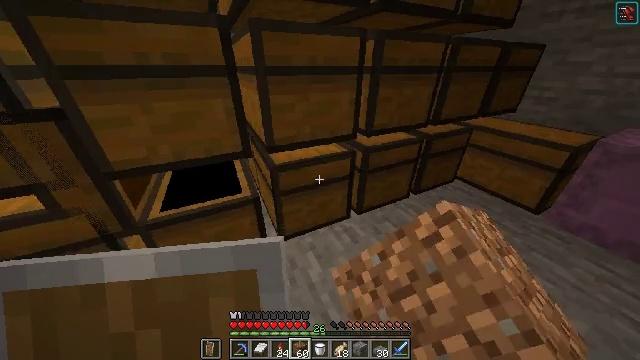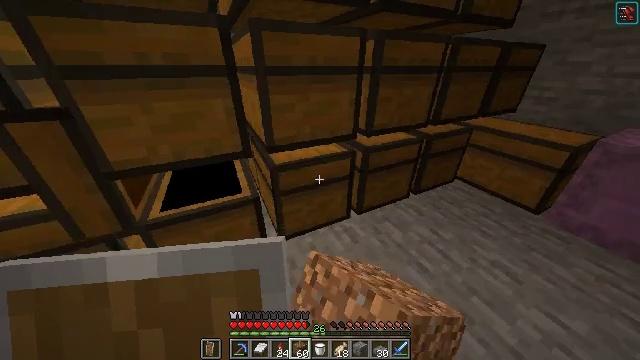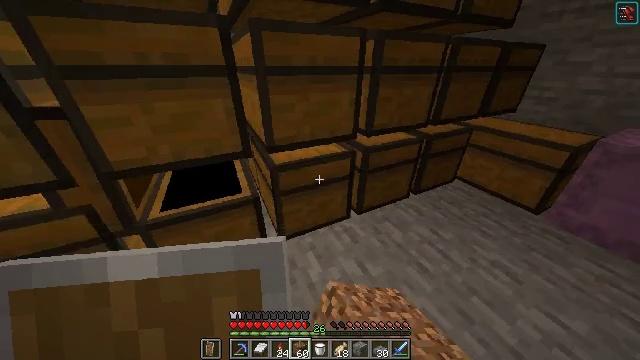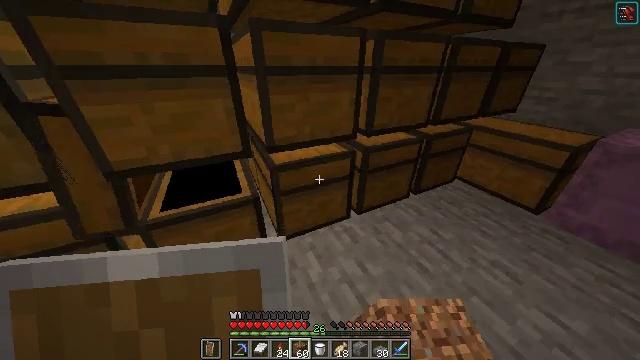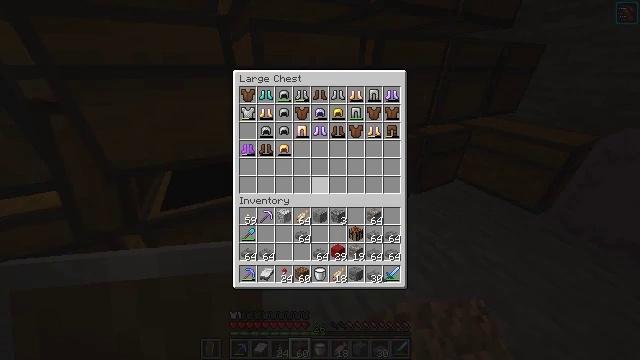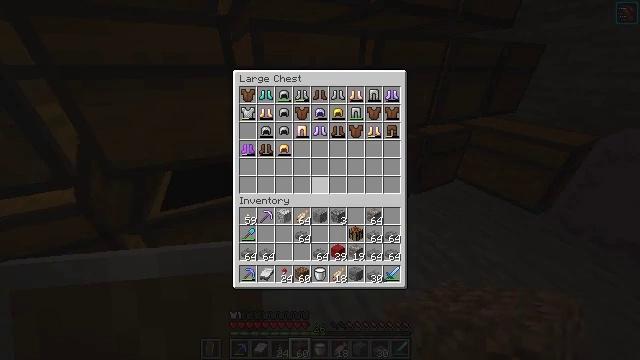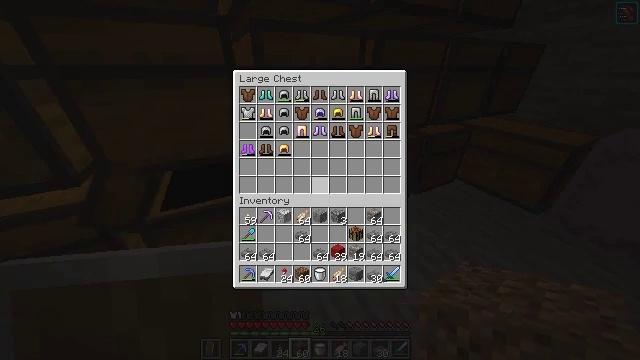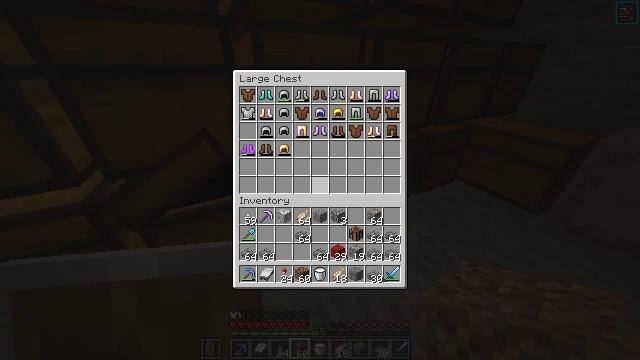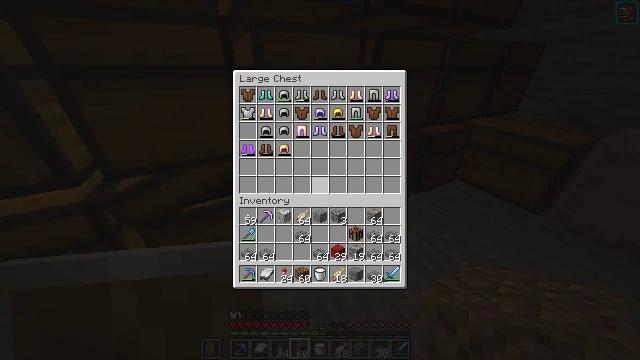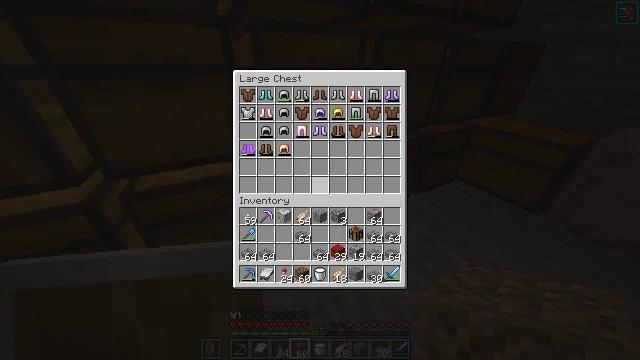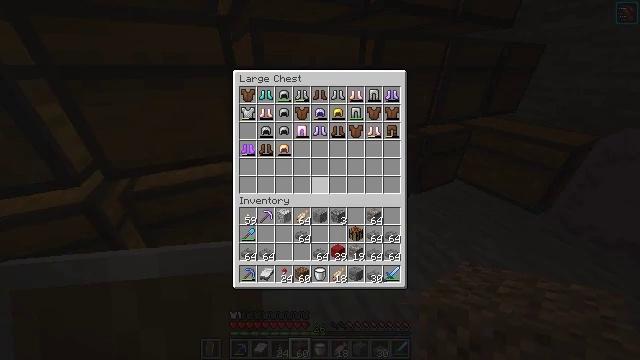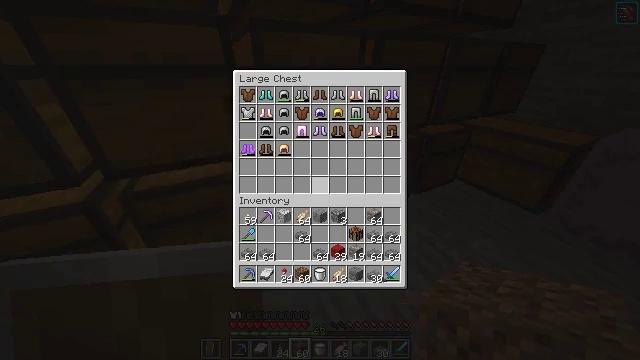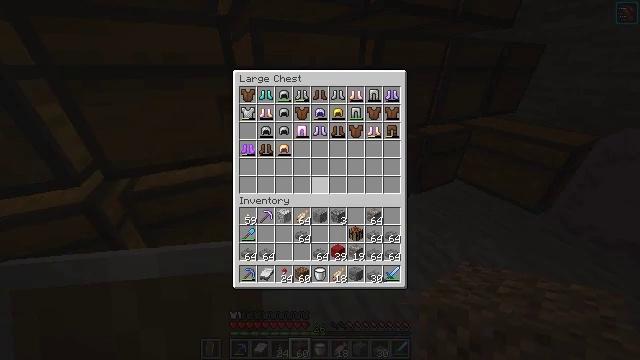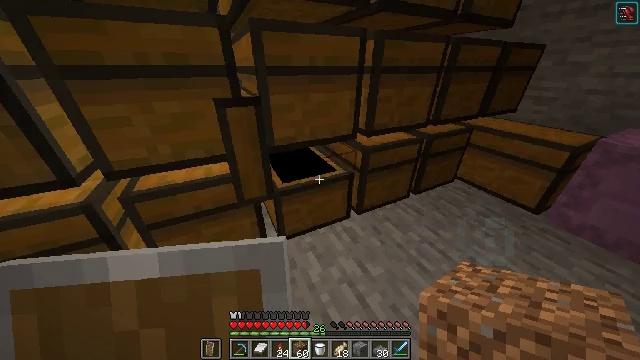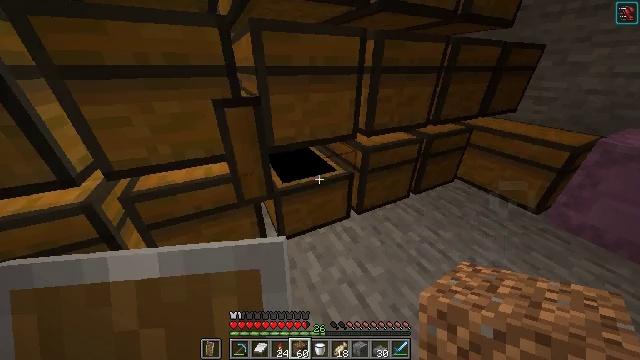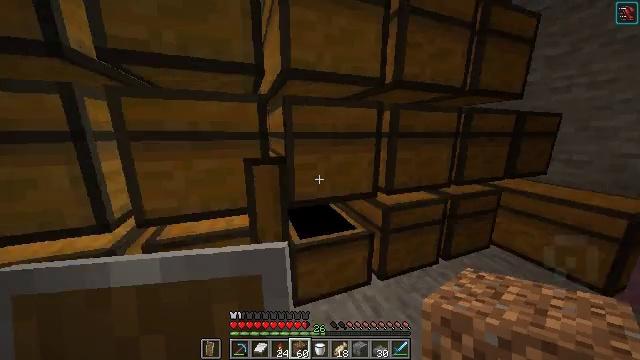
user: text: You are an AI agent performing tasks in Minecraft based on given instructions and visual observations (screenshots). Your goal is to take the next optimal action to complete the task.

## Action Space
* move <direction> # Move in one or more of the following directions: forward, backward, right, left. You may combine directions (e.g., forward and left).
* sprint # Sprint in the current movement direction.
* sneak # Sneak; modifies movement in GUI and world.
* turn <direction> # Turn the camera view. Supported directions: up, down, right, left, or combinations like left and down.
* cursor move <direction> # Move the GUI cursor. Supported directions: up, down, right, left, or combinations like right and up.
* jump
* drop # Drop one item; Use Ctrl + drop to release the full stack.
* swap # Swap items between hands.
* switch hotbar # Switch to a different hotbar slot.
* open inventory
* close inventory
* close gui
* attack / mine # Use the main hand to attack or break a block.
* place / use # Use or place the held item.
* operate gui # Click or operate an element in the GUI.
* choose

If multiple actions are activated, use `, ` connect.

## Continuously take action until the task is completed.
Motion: motion action
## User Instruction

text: Combine ingredients to craft clay.
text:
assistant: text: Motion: no_op
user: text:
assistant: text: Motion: no_op
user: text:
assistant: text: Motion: no_op
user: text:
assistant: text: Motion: no_op
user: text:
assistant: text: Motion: no_op
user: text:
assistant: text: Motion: no_op
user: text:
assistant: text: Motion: no_op
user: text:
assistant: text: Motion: no_op
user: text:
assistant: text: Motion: no_op
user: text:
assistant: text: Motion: no_op
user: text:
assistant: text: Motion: no_op
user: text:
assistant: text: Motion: no_op
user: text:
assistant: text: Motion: close inventory
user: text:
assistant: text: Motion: close inventory
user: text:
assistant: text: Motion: turn left and up, close inventory
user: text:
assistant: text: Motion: turn left and up
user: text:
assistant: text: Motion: turn up, use / place
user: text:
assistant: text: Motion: use / place
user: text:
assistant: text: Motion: use / place
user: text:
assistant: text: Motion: no_op
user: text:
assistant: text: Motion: no_op
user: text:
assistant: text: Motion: open gui
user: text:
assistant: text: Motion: no_op
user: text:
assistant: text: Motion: no_op
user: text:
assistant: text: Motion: no_op
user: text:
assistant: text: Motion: no_op
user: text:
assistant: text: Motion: cursor move up
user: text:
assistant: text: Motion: turn up, close gui
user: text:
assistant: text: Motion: turn right and up
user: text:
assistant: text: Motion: use / place